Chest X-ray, AP view. Patient: 22 years old, sex M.
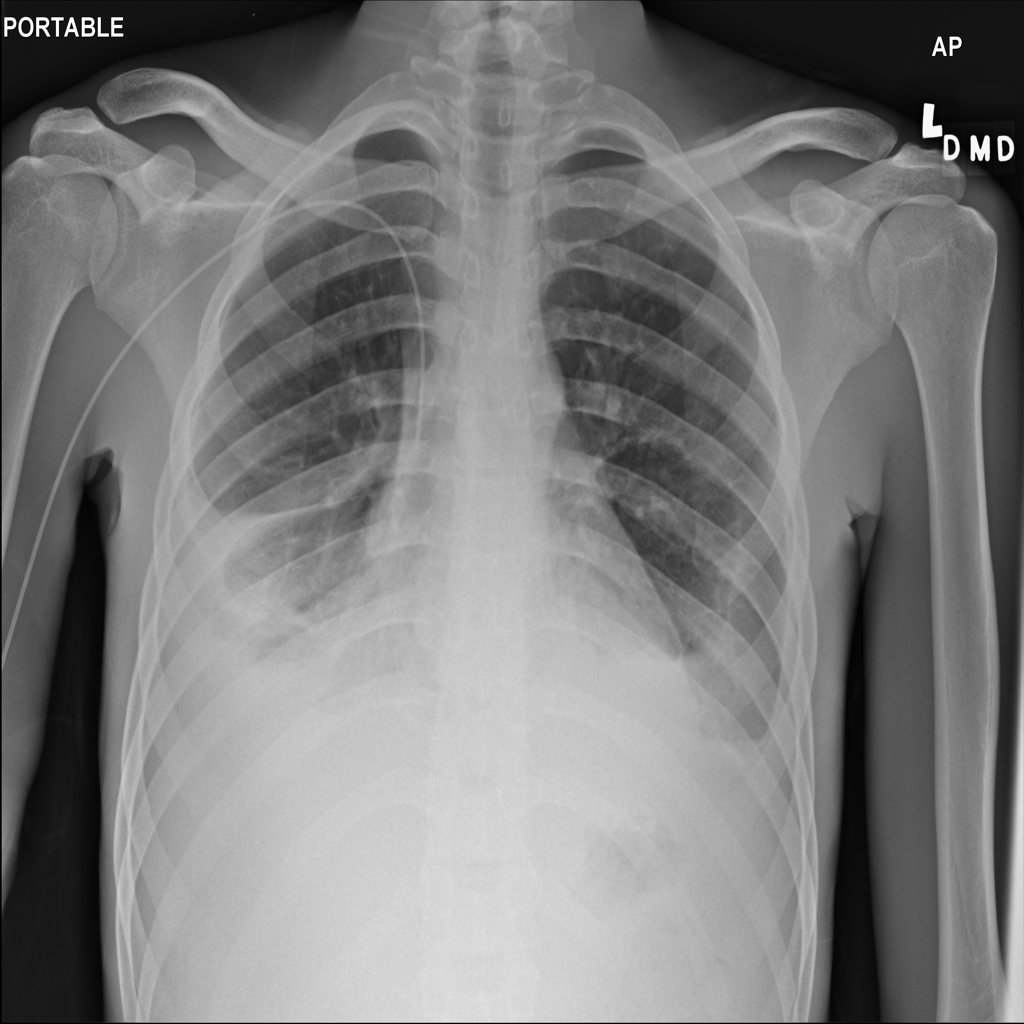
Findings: Effusion